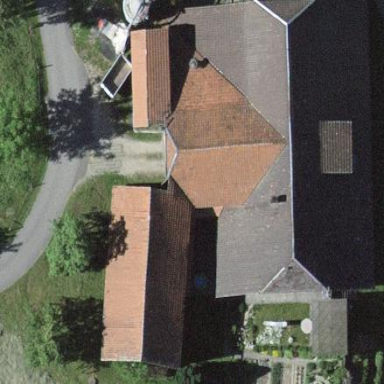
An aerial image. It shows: Farm building.